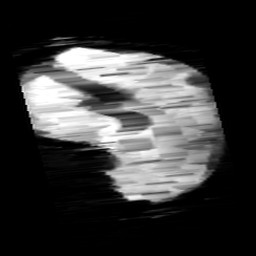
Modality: minIP
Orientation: sagittal
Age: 12
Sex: female
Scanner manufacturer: siemens
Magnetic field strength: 3 T
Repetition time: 0.027 s
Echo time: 0.02 s